Question: I want to recover an MQTT message publish timestamp but I couldn't find Support in the subscriber library. In the other hand I see MQTT.fx client is able to recover this Information. Anyone knows how to handle that?

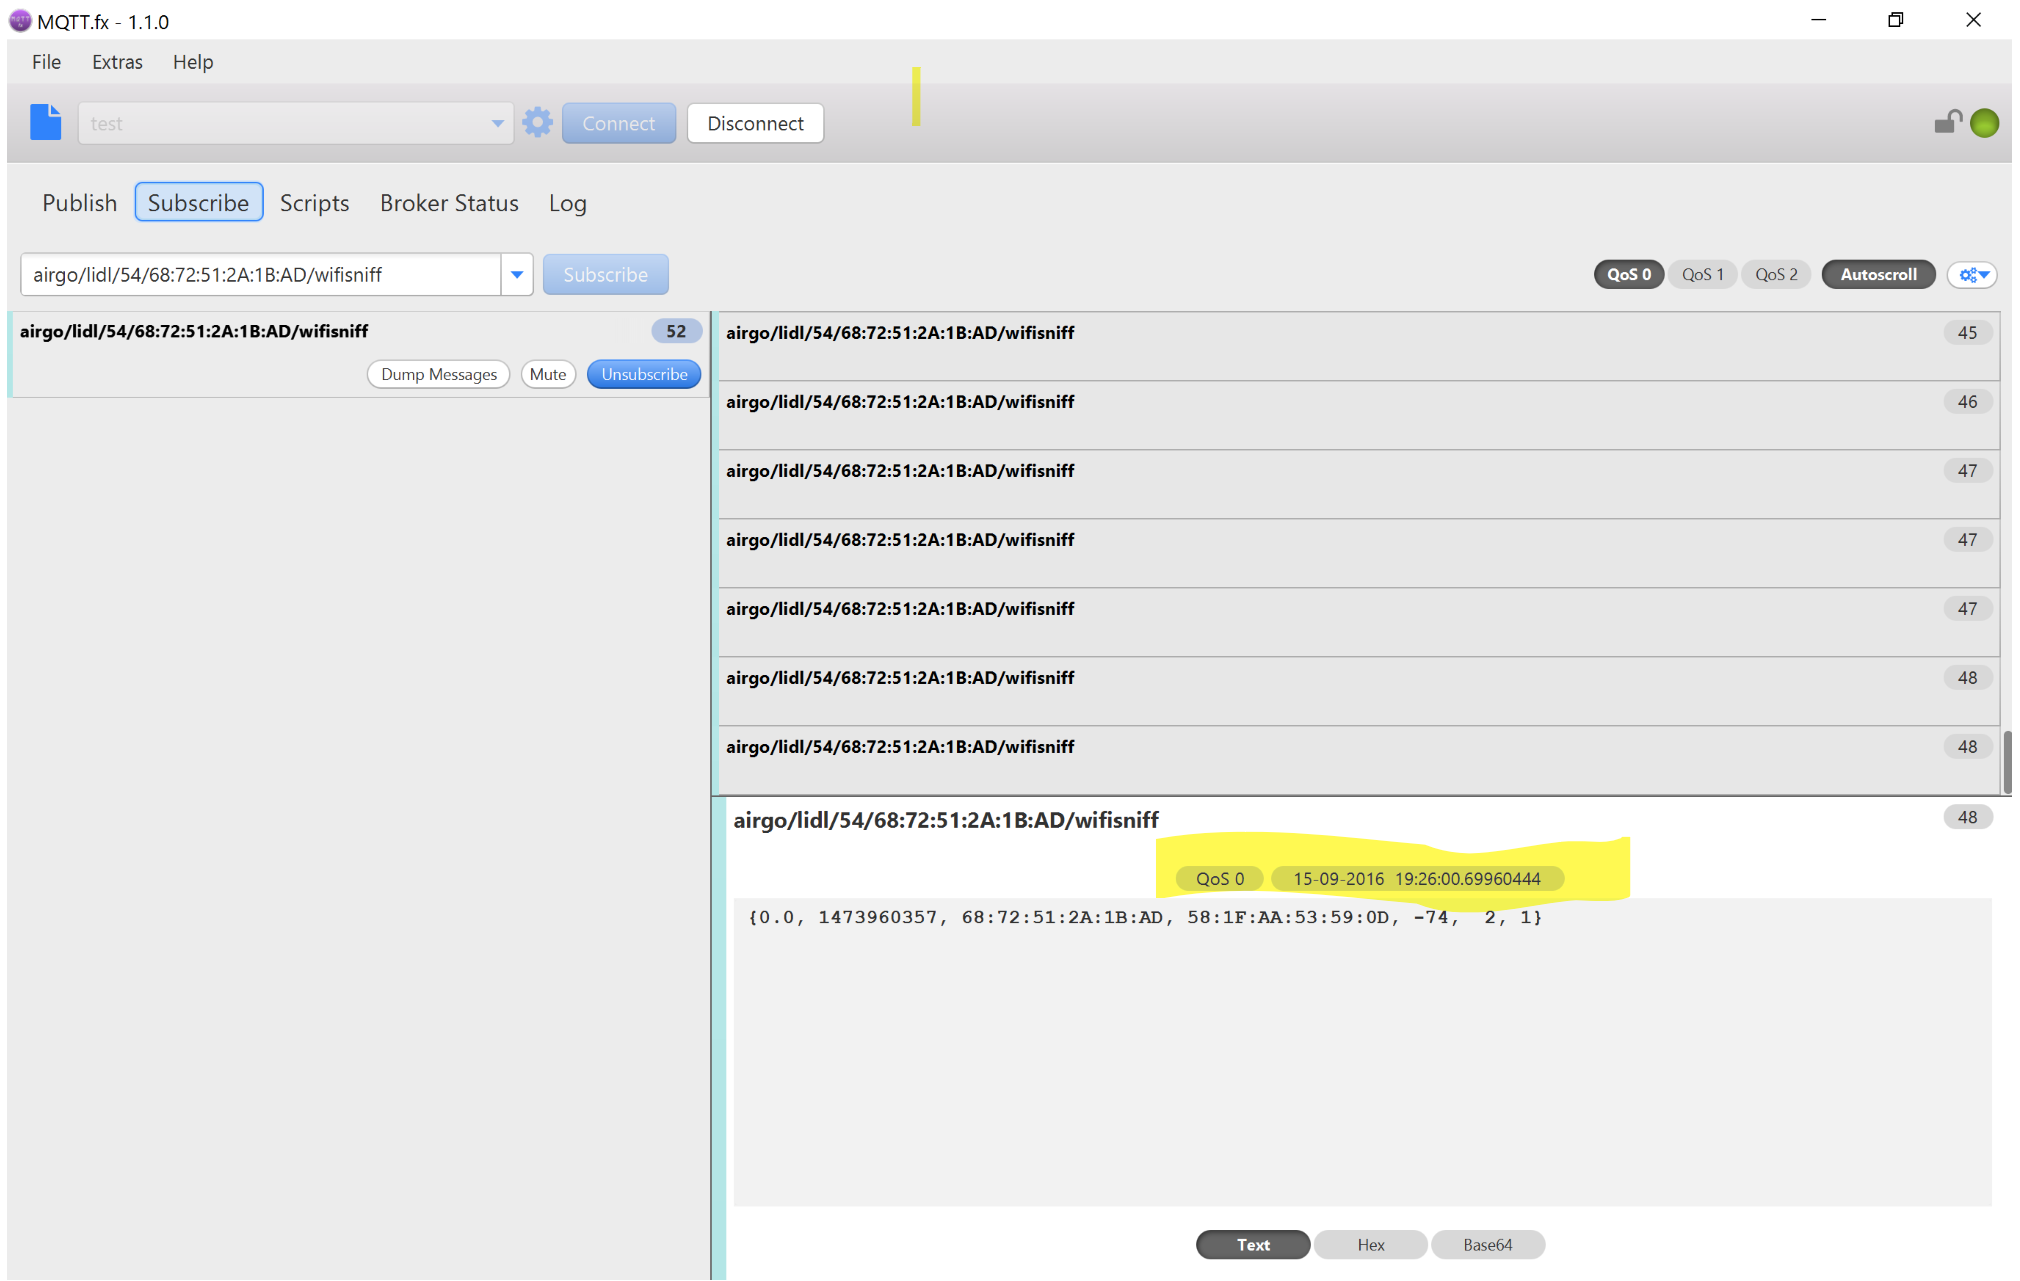
Answer: There is no timestamp in the message, there is no where to store such information in the MQTT v3 header.
MQTT.fx must be using time of arrival at the client.
If you need a published time you will have to add it to the message payload yourself.